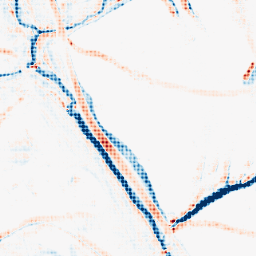
Category: morphological
Decomposition family: morphological_rect
Decomposition parameters: operation: average
width: 10
height: 10
Upsampling method: sinc_blackman
Upsampling parameters: scale: 4
kernel_size: 4
Upsampling scale: 4